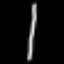
Label: line